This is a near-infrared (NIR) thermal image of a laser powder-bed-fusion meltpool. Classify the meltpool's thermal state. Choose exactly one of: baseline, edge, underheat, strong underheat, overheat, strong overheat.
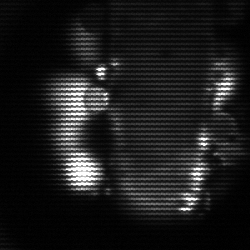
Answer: strong underheat